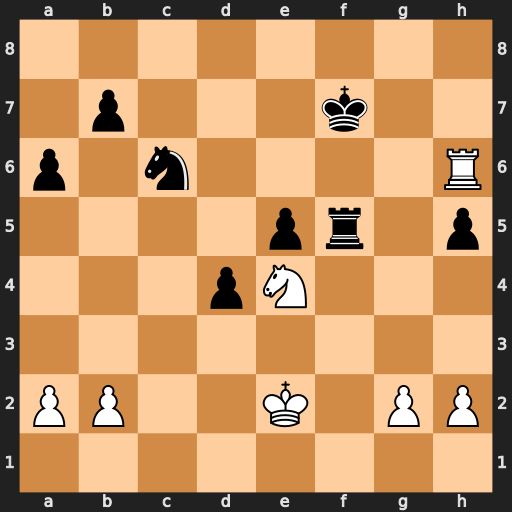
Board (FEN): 8/1p3k2/p1n4R/4pr1p/3pN3/8/PP2K1PP/8
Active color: w
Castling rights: -
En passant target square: -
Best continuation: Nd6+ Kf8 Nxf5